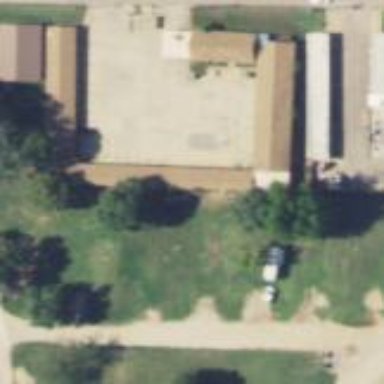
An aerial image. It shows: Commercial area featuring motel.